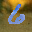
Label: 6